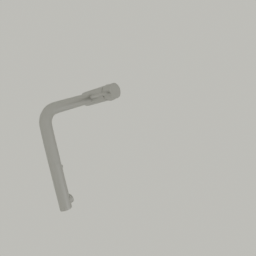
Label: appliances